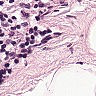
Metastatic tissue present: no